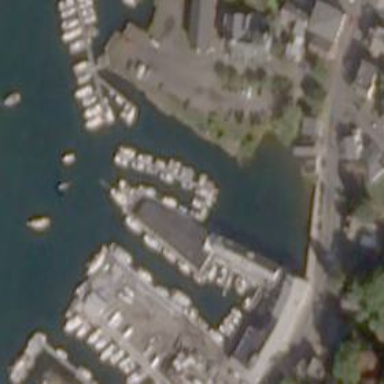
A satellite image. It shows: Man-made pier.